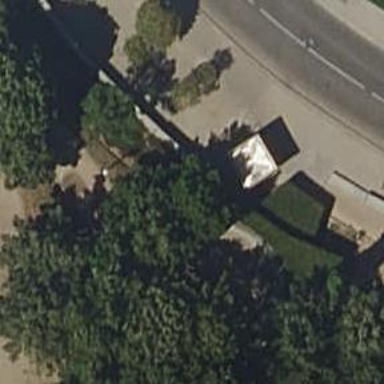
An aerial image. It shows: Subway entrance.